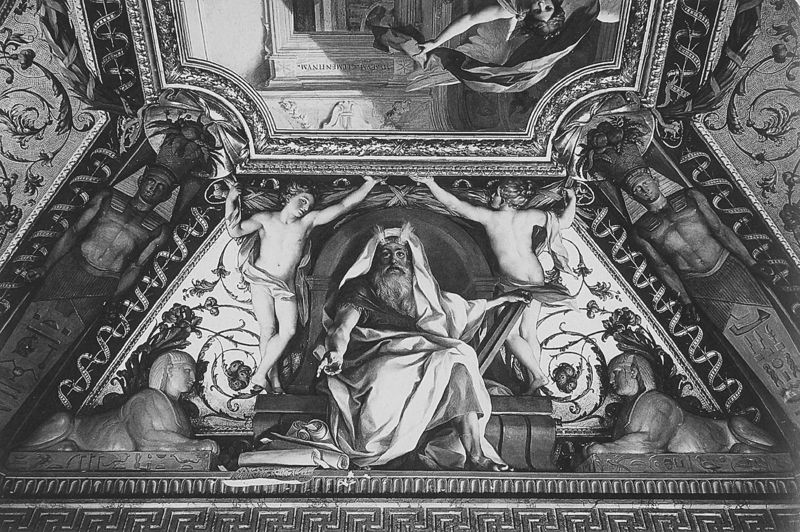
Titel: Deckenfresken der Stanza dei Petri
Künstler: Anton Raphael Mengs
Standort: Rom, Vatikan, Biblioteca Apostolica (EU - I - Latium)
Schlagwörter: gemälde, mann, nackt, frauen, rücken, gold, decke, klassizismus, engel, ranken, relief, tafel, detail, wandmalerei, stuck, moses, buch, strahlen, rolle, deckengemälde, fresko, bemalung, karyatiden, fresco, sphinx, deckenmalerei, mose, sphingen, gesetz, agyptisch, cornatu